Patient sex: F
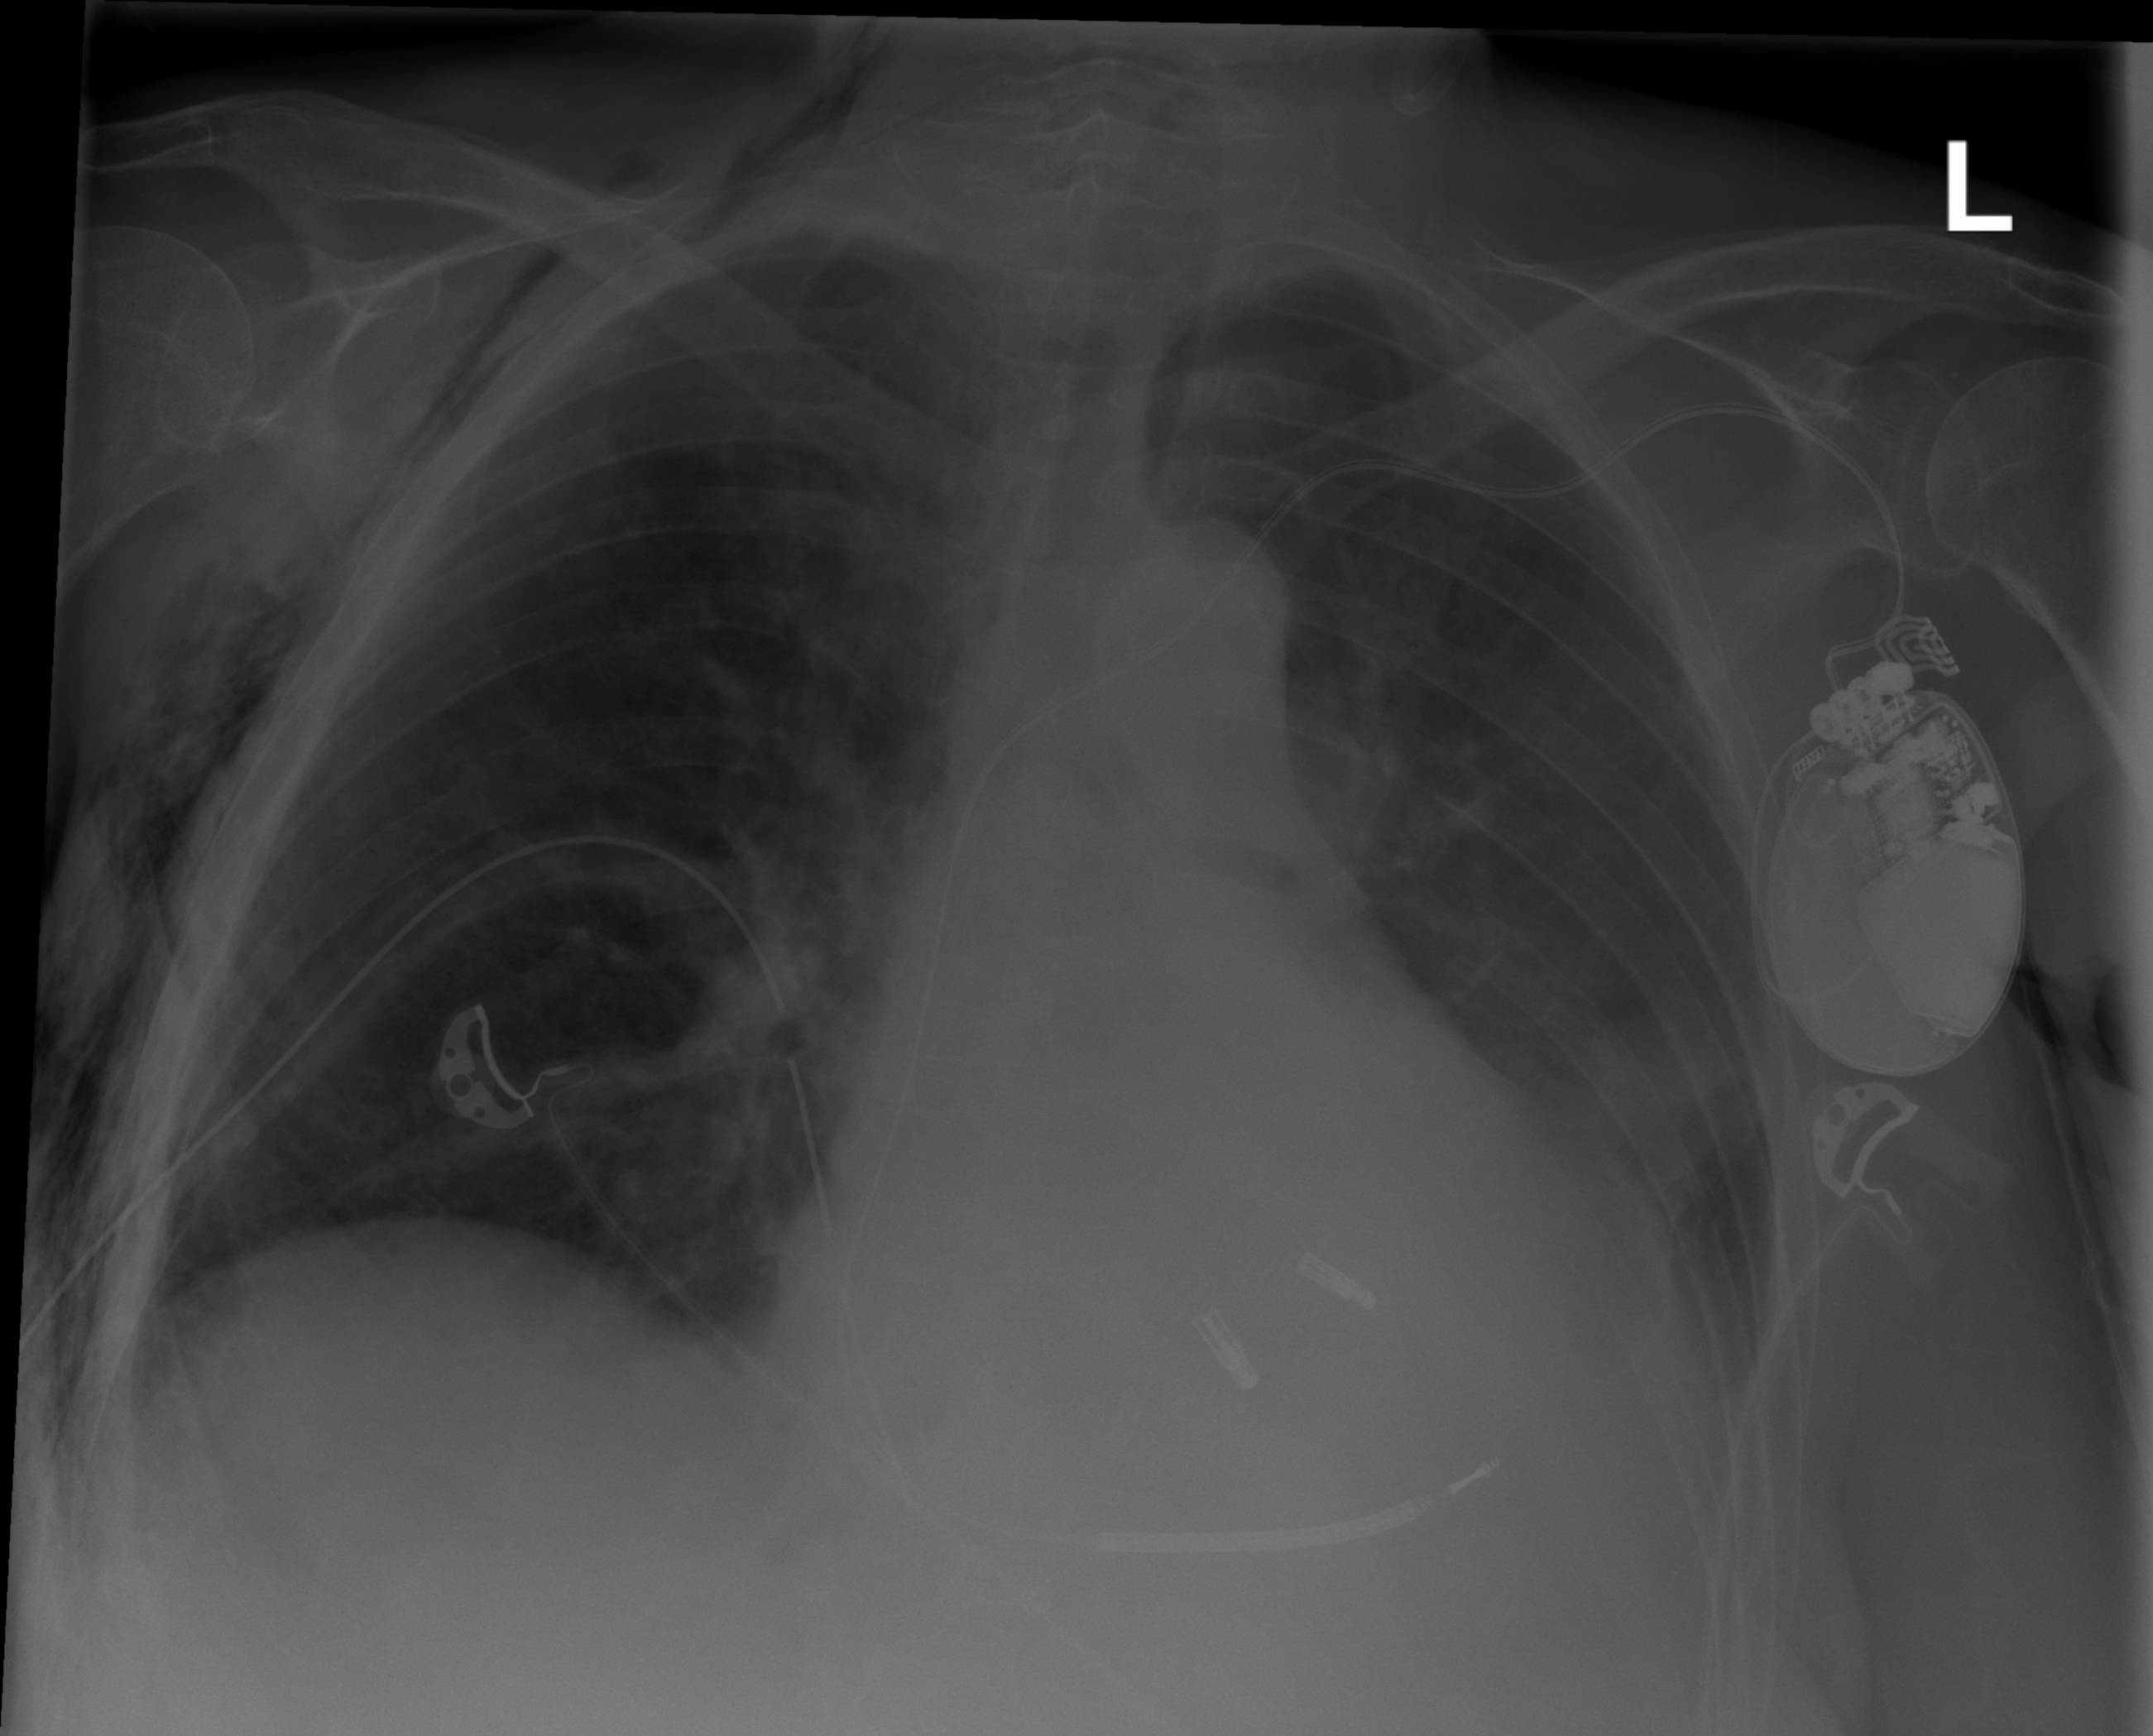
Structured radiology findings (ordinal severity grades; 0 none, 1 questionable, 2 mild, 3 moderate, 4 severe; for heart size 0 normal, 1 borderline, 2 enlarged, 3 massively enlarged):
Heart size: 2
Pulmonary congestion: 0
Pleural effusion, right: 0
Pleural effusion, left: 2
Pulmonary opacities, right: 0
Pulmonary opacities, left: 1
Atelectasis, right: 0
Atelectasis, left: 2